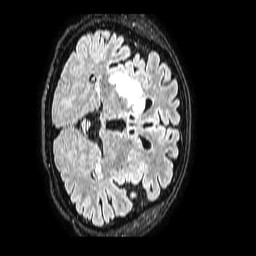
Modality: FLAIR
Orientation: axial
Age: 59
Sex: male
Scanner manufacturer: philips
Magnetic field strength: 1.5 T
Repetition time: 4.8 s
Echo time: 0.3 s